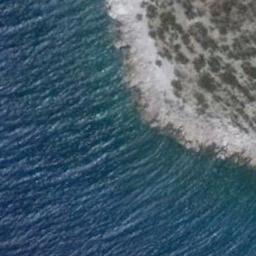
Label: beach